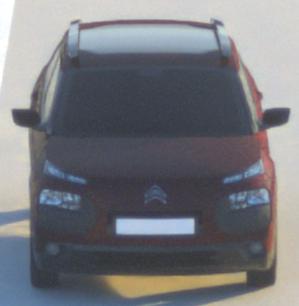
Make: Citroen
Model: C4 Cactus PureTech 75
Detailed model: C4 Cactus
Model produced from: 2014/09
Model produced until: 2015/03
Doors: 5
Color: red
Road condition: dry road
Daytime: sunrise or sunset
Contrast: medium contrast